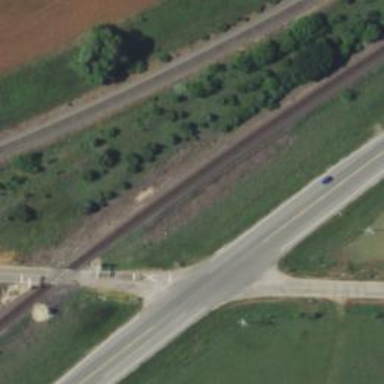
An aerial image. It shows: Railway track.